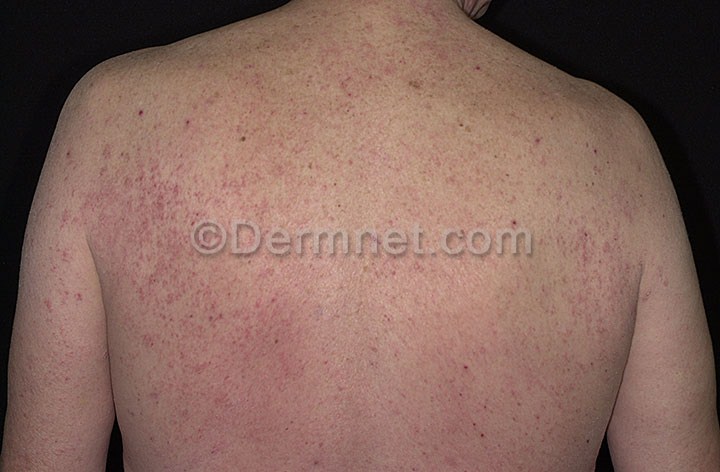
Disease: Eczema Photos